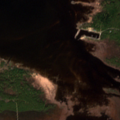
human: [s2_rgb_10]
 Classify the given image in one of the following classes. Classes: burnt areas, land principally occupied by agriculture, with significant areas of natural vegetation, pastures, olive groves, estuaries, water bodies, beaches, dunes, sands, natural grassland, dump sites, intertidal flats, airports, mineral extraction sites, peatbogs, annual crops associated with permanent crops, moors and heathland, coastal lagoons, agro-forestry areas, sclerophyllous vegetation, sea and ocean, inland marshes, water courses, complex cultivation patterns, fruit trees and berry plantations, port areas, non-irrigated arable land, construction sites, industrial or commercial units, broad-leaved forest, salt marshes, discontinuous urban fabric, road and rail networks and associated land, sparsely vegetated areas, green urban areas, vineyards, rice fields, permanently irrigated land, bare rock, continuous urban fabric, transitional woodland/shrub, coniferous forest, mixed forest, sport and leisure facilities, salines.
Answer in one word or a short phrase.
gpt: pastures, land principally occupied by agriculture, with significant areas of natural vegetation, broad-leaved forest, salt marshes, sea and ocean